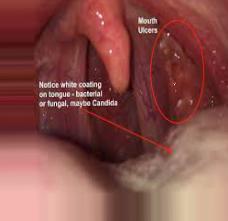
Condition: Mouth Ulcer